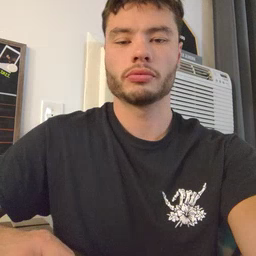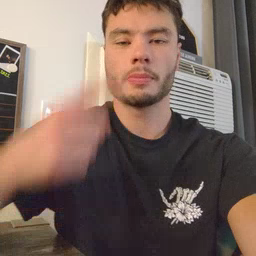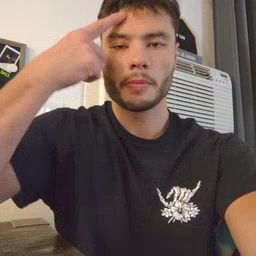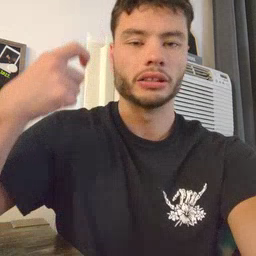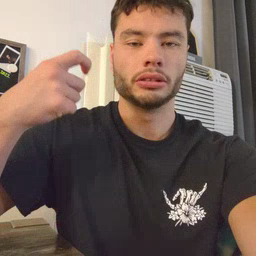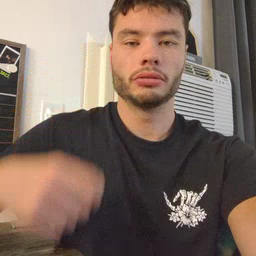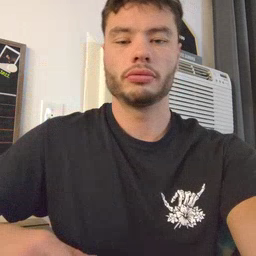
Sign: because